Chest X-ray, AP view. Patient: 38 years old, sex F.
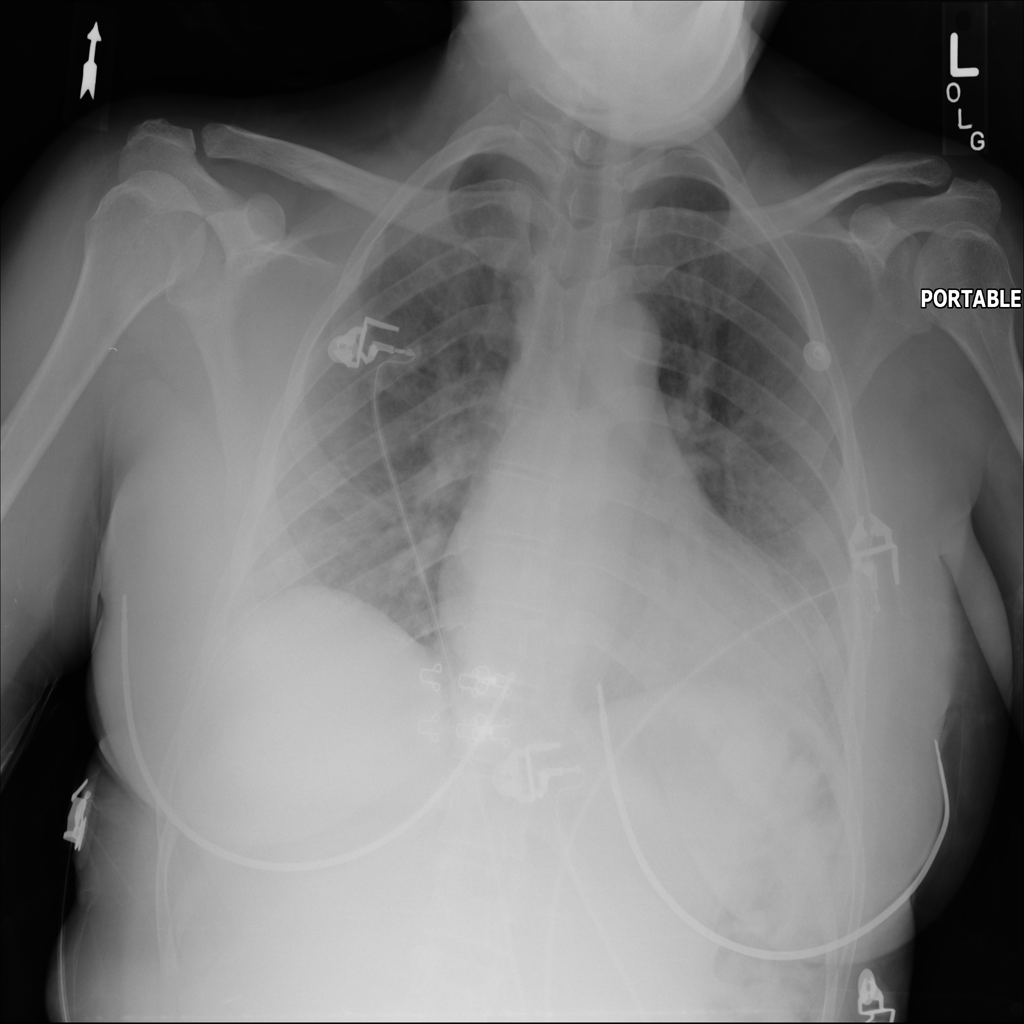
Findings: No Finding